Question: I have a grid that uses inline edit. I've made a logic to saveRow when clicking out of the grid and also the standard on enter press. It works great unless the user doesn't type anything into the cell. This is what happens:
As you can see, the input is still there and it'll only desappear if I fill the cell with some text. How can I avoid this behavior?
Here is my code:
'''
$('body').bind('click', function(e) { // Click listener
if (lastSelectedRow != "" ) { //if a row is selected for edit
if($(e.target).closest('#grid_data').length == 0) {
$('#grid_data').saveRow(lastSelectedRow, false, 'clientArray');
lastSelectedRow="";
}
}
});
$("#grid_data").jqGrid({
url: '../json/jsonData.jsp',
datatype: 'json',
jsonReader:{
root: 'rows', //dados
page: 'page', //pagina requisitada
total: 'total', //total de paginas
records: 'records' //total de registros
},
pager: '#pager_data',
rowNum: 10,
rowList: [10,20,30],
autoencode: true,
height: 230,
width: 650,
gridview: true,
viewrecords: true,
caption: "Campos de Metadados",
cellsubmit : 'clientArray',
editurl: 'clientArray',
colNames:['ID','ID Metadata','Descricao','Valor'],
colModel:[
{name:'metadataFieldId', width:80, sorttype:"int", sortable: true, editable: false},
{name:'metadataId', hidden: true},
{name:'description', width:235, sortable: true, editable: false},
{name:'value', width:235, sortable: true, editable: true, editrules:{required:true}}
],
afterEditCell: function(rowId, cellName, value, iRow, iCol) {
// Change text color
var $row = $('#'+iRow+'_value');
$row.css('color','black');
},
onSelectRow: function (id) {
var $this = $(this);
if (id && id !== lastSelectedRow) {
if (lastSelectedRow != undefined) {
$('#grid_data').saveRow(lastSelectedRow, false, 'clientArray');
}
$this.jqGrid('editRow', id, true);
lastSelectedRow = id;
}
}
});
'''
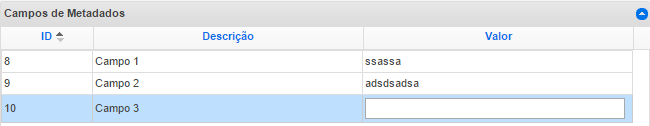
Answer: I think that the reason is in usage <URL> which don't allow the usage of empty value in the column ''value''. You should just remove the value if you want to allow to save empty value in the column.